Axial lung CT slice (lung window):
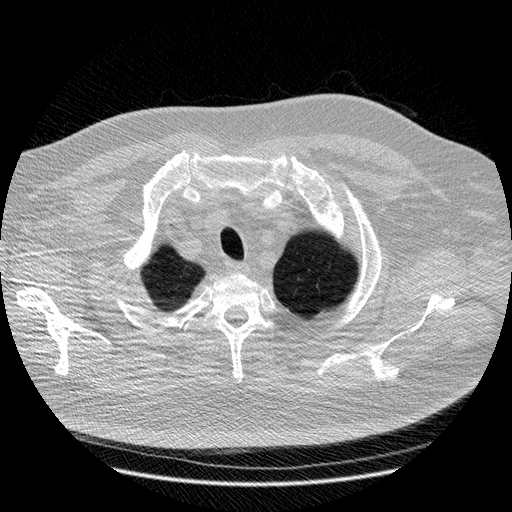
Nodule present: no